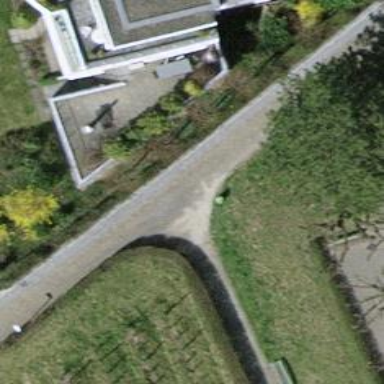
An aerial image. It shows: Cobblestone footway.